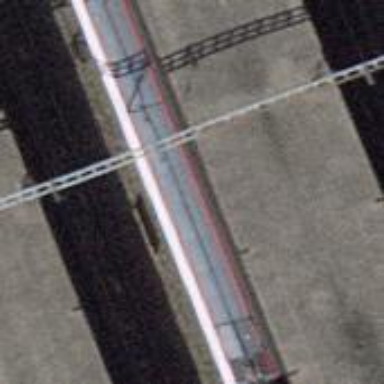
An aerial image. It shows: Railway stop with public transport stop position.